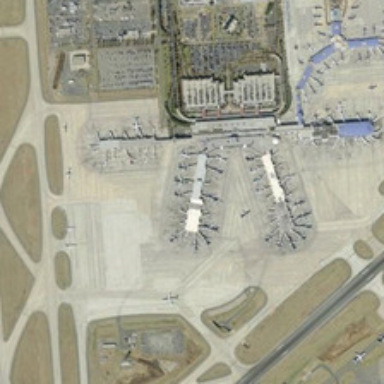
This is a big airport with some planes .